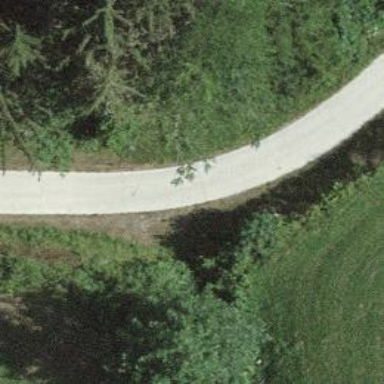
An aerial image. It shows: Gravel track with grade2 quality.